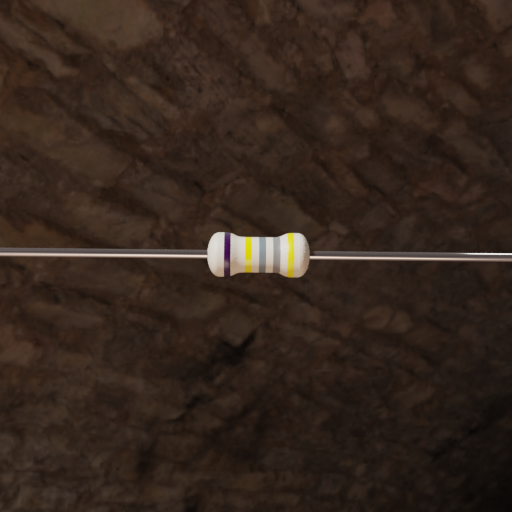
Resistor colour bands (in order): black, yellow, gray, gray, yellow